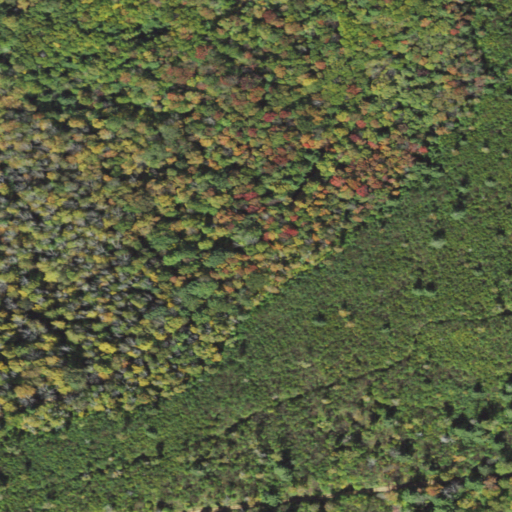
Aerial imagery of mountain in Pennsylvania named Rock Run Vista containing deciduous forest, mixed forest, and open development